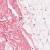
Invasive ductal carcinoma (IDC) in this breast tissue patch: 0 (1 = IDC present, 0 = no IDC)